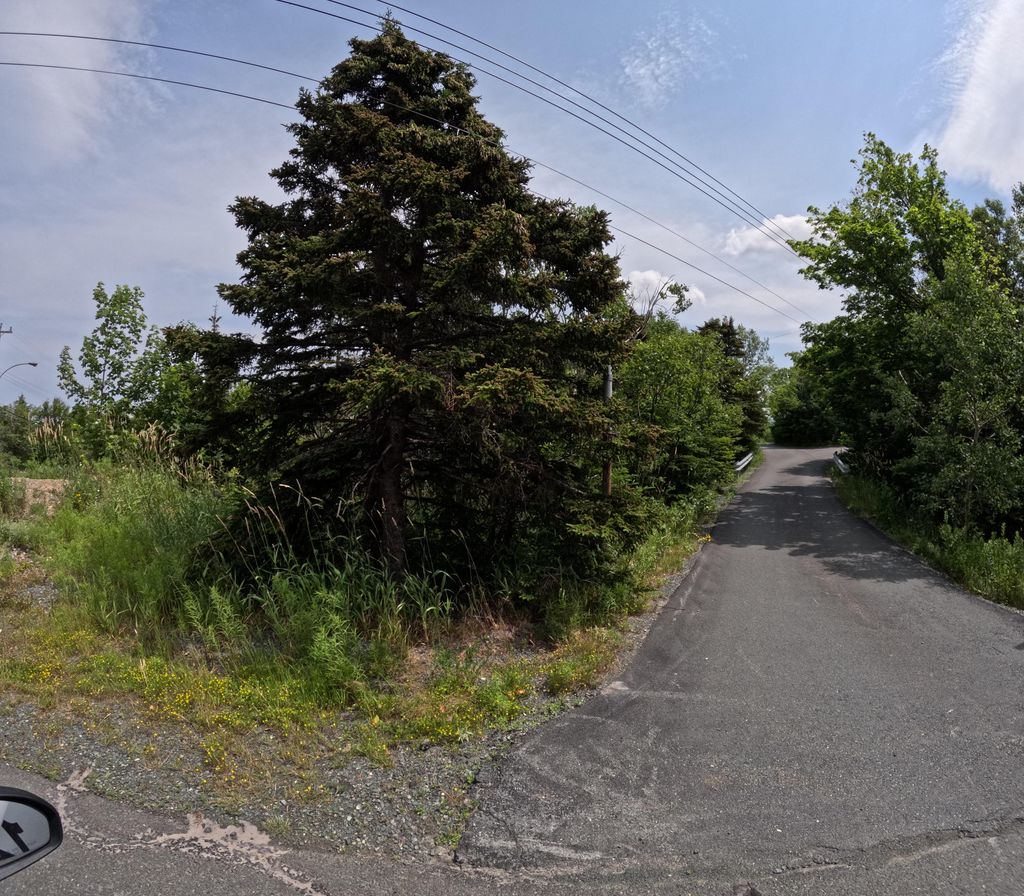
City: st_johns